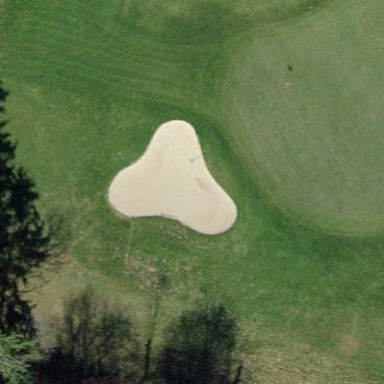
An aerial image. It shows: Sand bunker on golf course.